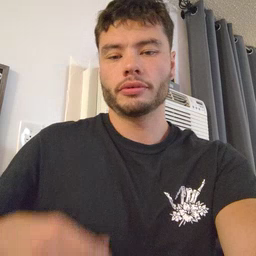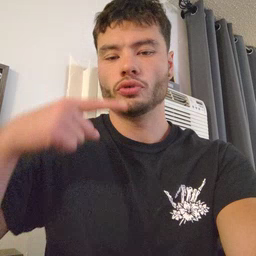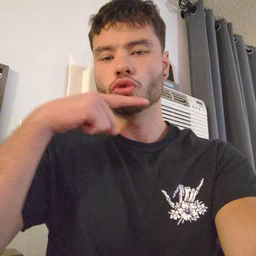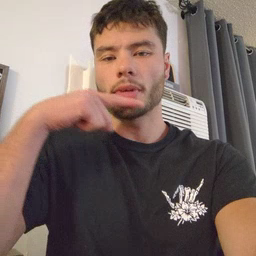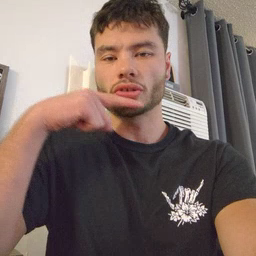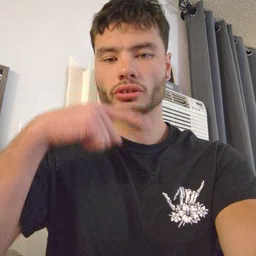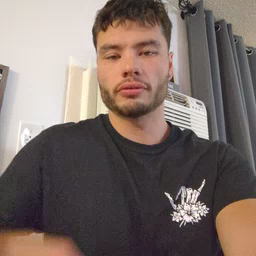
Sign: toothbrush